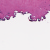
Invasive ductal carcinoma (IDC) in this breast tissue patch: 0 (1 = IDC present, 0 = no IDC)